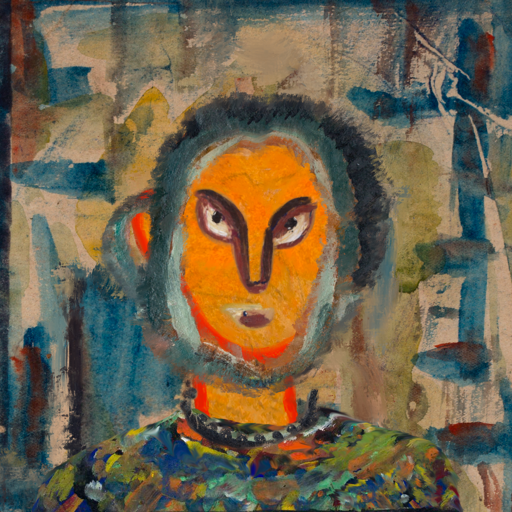
Background: Orphan, Head And Neck Front: Sisters, Face Front: After_Raid, Bust: An_Impression, Hair Front: Boggyland, Head Accessory: Blank, Second Necklace: Blank, Necklace: Childish, Baby: Blank